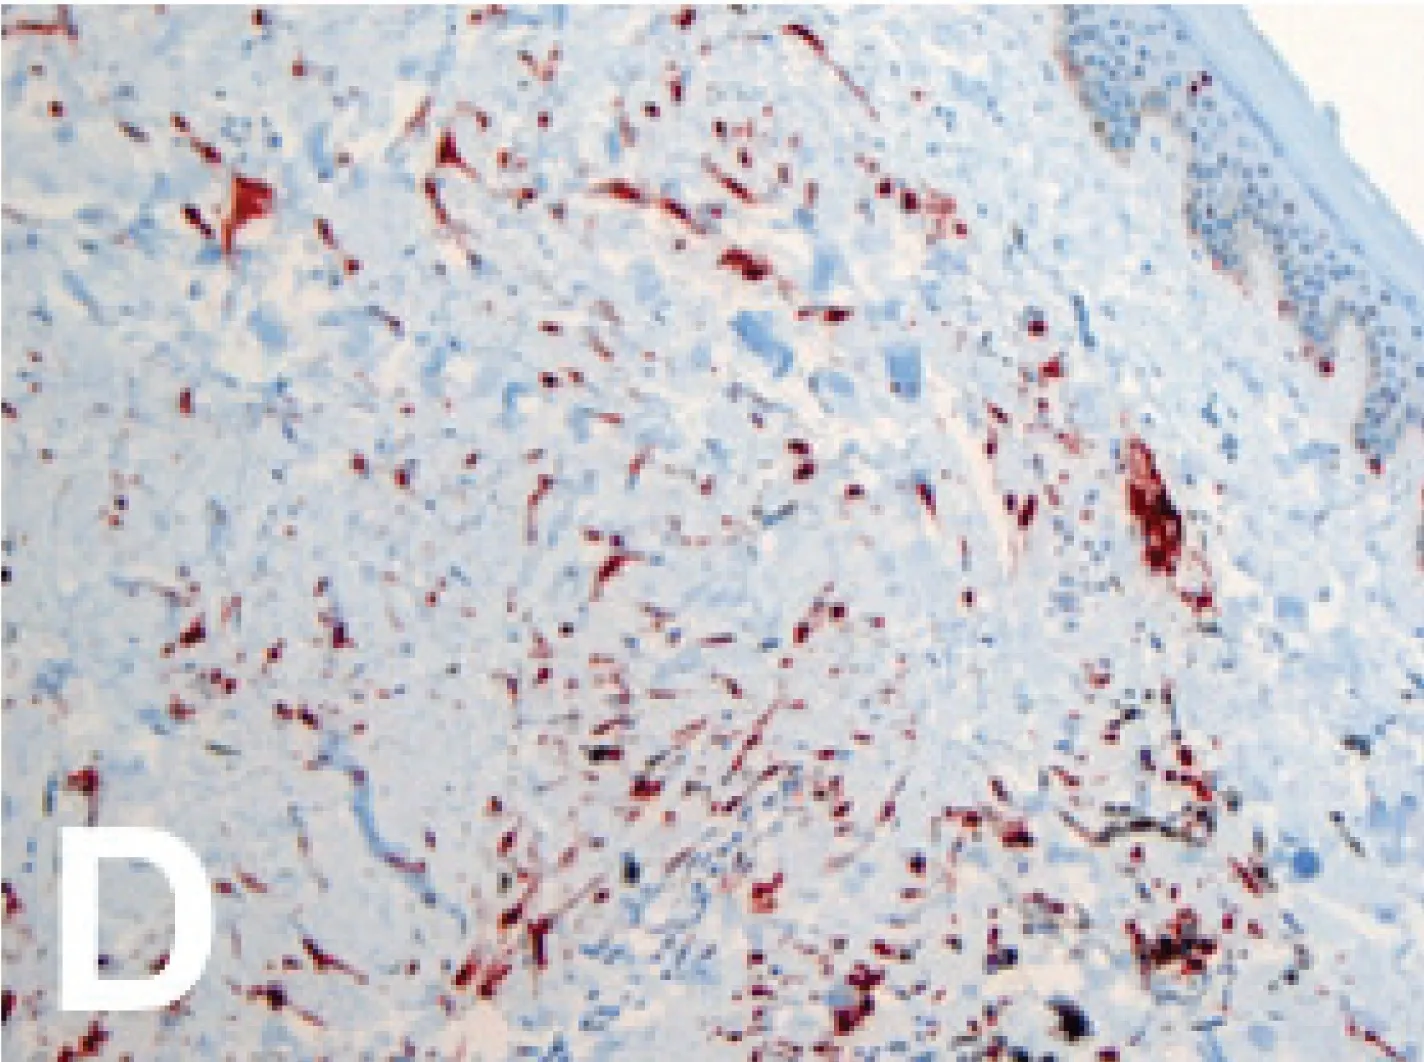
(D) MART-1 staining confirmed both the nature and the distribution of the melanocytes (20x MART-1).
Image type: pathology (immunostaining)